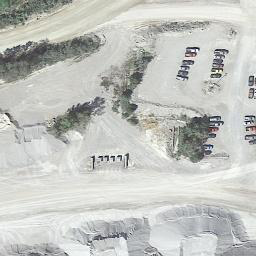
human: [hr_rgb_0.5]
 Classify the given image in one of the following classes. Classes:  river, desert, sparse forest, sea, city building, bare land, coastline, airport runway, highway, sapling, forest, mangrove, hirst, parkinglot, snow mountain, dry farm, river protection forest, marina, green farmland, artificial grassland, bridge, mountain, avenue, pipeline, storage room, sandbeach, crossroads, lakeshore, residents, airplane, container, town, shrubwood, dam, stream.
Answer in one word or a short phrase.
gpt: bare land